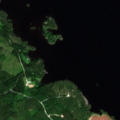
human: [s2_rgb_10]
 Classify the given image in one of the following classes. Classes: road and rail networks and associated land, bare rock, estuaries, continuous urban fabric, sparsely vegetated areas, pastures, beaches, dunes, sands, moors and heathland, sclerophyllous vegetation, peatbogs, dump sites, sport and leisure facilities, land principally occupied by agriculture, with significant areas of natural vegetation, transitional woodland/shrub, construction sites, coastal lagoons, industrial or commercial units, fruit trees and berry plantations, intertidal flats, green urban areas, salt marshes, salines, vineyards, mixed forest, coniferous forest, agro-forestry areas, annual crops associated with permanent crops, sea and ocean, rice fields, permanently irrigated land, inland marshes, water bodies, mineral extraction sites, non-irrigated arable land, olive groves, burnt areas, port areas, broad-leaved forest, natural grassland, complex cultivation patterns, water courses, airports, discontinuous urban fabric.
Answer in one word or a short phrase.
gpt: mixed forest, water bodies